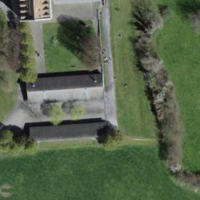
EUNIS habitat code: 24
Species observed at this site:
Stellaria media